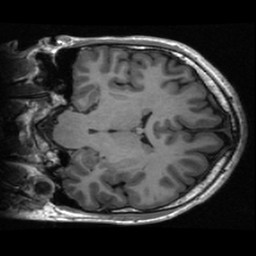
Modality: T1w
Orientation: coronal
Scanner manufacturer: ge
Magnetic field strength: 3 T
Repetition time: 0.00614 s
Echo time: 0.002004 s